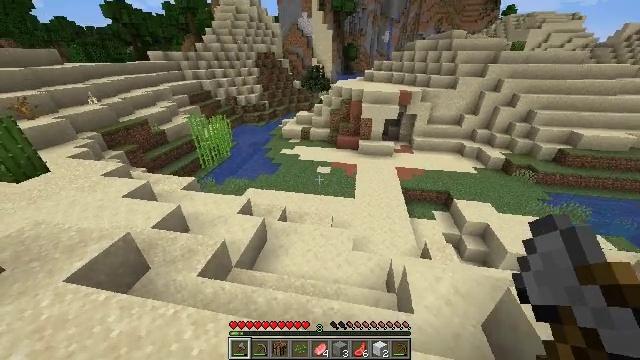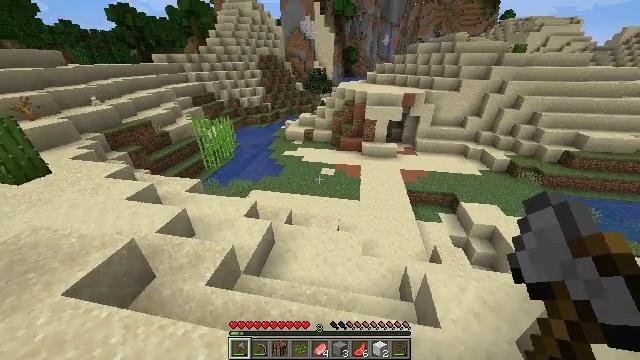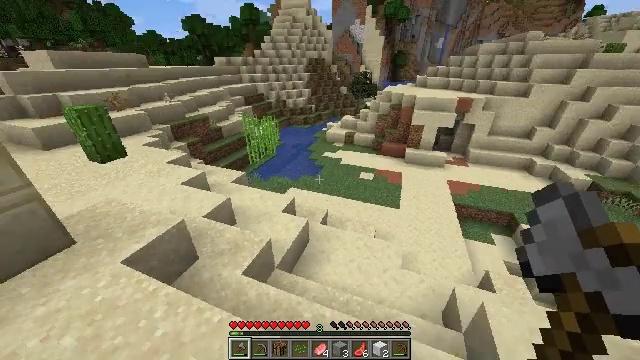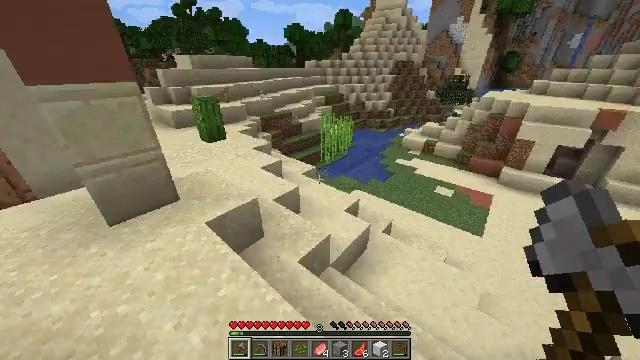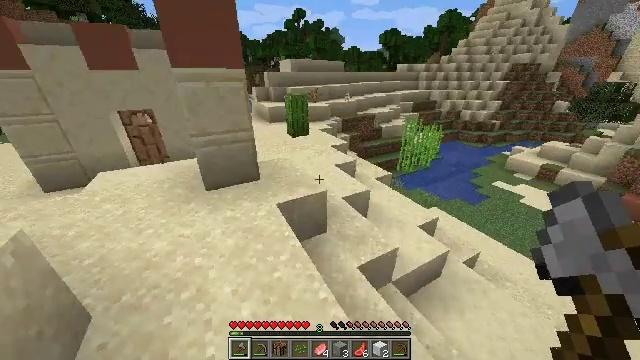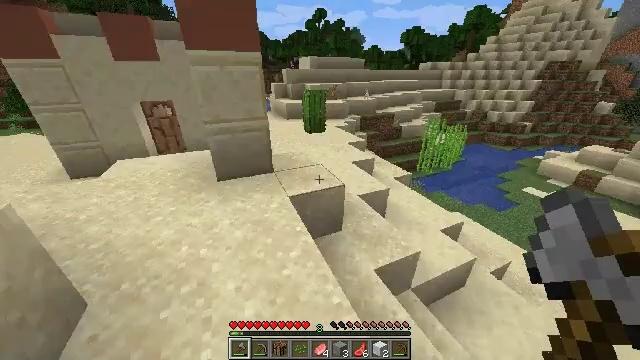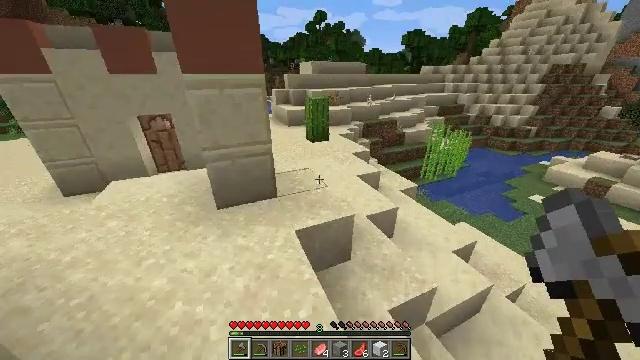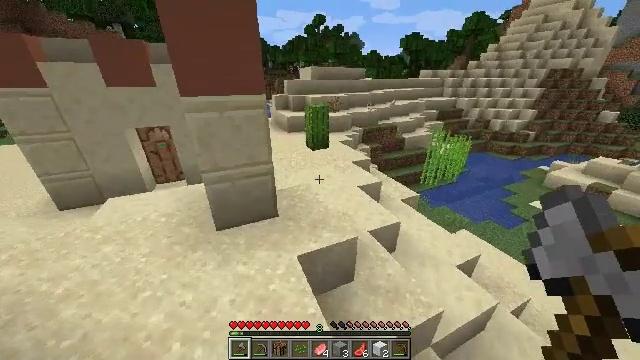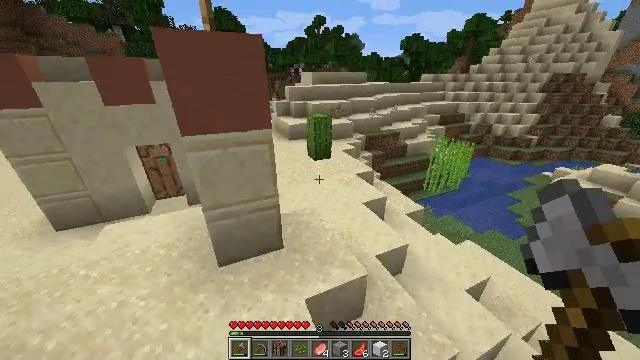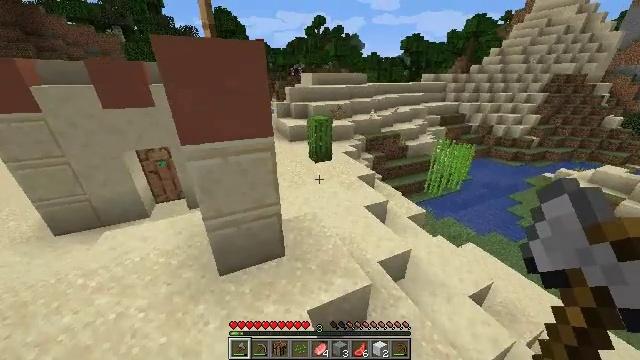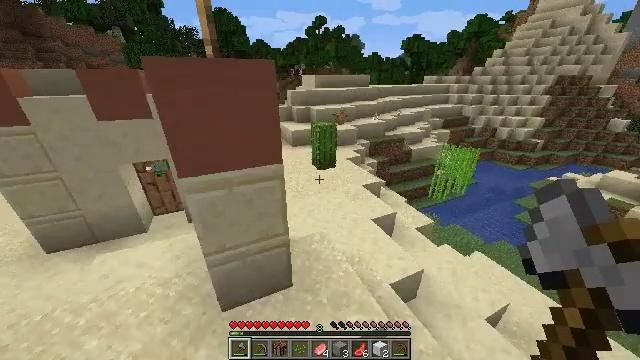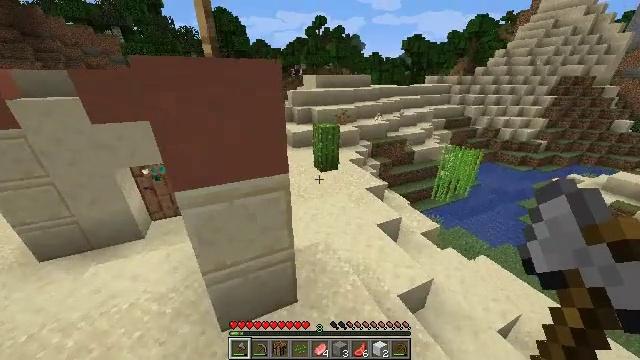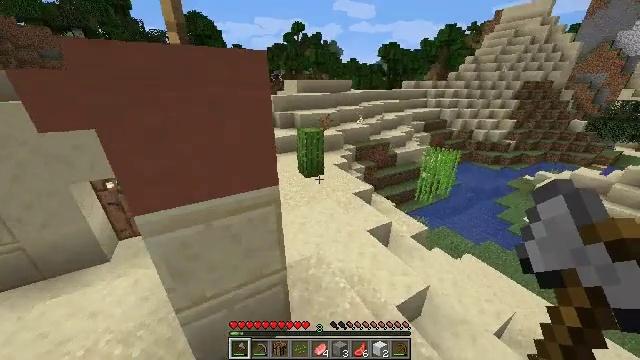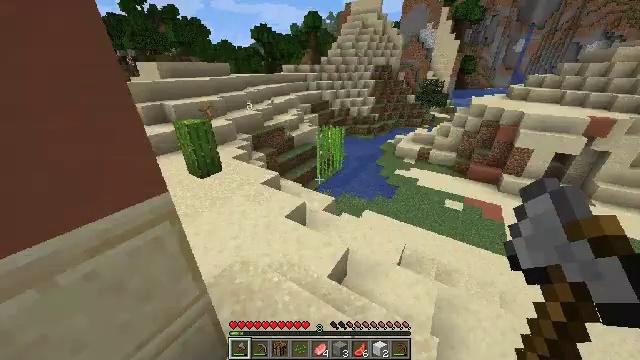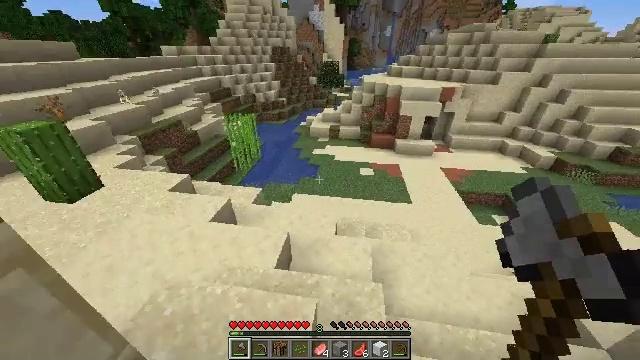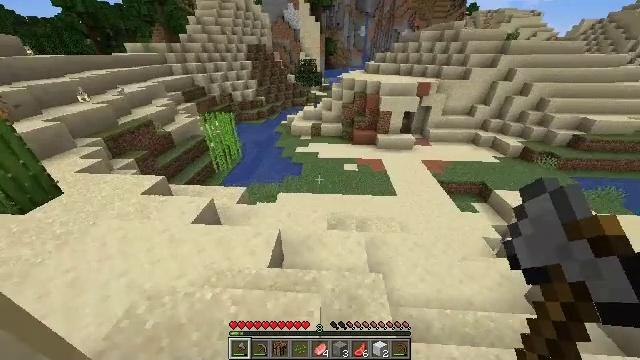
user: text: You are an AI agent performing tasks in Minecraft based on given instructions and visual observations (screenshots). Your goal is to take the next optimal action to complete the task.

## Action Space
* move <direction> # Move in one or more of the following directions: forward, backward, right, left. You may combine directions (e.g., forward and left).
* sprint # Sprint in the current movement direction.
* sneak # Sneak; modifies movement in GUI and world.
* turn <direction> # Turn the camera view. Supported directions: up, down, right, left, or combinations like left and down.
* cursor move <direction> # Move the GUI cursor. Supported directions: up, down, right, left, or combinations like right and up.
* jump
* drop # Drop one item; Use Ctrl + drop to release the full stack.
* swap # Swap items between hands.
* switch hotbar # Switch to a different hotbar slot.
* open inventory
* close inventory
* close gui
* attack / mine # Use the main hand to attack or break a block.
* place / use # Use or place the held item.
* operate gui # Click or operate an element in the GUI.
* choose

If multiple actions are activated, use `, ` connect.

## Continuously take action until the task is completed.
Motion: motion action
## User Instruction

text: Mine sand by the water.
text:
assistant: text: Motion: move forward and move left
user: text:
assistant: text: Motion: move forward and move left, turn left
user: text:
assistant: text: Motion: move forward and move left, turn left
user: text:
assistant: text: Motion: move forward and move left, turn left and up
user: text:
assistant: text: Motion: move forward and move left, turn left
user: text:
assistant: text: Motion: move forward and move left, jump
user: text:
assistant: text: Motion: move forward and move left, jump
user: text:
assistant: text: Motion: move forward and move left, jump
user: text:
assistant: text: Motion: move forward and move left, jump
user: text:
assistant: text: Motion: move forward and move left, jump
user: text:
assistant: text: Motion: move forward, jump
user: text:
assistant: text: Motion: move forward, turn right and up, jump
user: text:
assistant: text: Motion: move forward and move right, turn right and down
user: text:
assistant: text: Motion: move forward and move right, turn right and down
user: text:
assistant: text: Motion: move forward and move right, turn right
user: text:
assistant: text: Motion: move forward and move right, turn left
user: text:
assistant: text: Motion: move forward and move right
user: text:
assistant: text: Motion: move forward and move right
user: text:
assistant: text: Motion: move forward and move right
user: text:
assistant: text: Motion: move forward and move right
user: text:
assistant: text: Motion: move forward and move left
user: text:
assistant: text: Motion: move left
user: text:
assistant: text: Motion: move left
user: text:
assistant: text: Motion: move left
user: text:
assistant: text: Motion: no_op
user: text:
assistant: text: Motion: no_op
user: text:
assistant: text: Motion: no_op
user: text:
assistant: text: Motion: no_op
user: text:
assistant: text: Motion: no_op
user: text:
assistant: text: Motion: no_op